九年级 · 组合几何学
如图, $\triangle A B C$ 是 $\odot O$ 的内接三角形, $\angle B A C=45^{\circ}, B C=5, \odot O$ 的直径为 $(\quad)$

  （第 3 题）

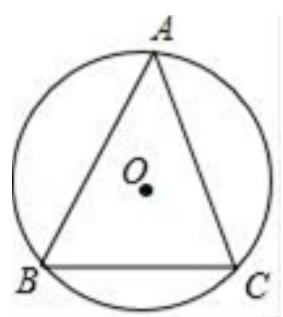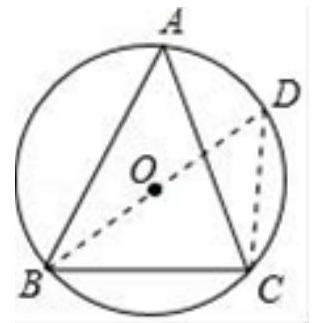
A. 5
  B. $5 \sqrt{2}$
  C. $5 \sqrt{3}$
  D. 10

答案: B
解析: 作 $\odot O$ 的直径 $B D$, 连接 $C D$, 根据圆周角定理可得 $\angle B C D=90^{\circ}, \angle B D C=\angle B A C$ $=45^{\circ}$, 继而可求得 $C D=B C=5$, 然后利用勾股定理即可求得答案.

【详解】解：作 $\odot O$ 的直径 $B D$, 连接 $C D$,

则 $\angle B C D=90^{\circ}$,

由圆周角定理得, $\angle B D C=\angle B A C=45^{\circ}$,

$\therefore \angle D B C=90^{\circ}-45^{\circ}=45^{\circ}=\angle B D C$,

$\therefore C D=B C=5$,

$\therefore B D=\sqrt{B C^{2}+C D^{2}}=\sqrt{5^{2}+5^{2}}=5 \sqrt{2}$,

故选：B.

【点睛】本题考查了圆周角定理, 正确添加辅助线, 熟练掌握和灵活运用圆周角定理是解题的关键.